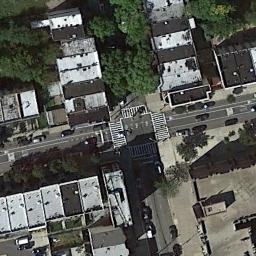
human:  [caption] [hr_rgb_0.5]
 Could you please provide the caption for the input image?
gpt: There are houses and trees near the crossroads .

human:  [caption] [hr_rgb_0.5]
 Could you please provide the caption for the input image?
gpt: There are several moving vehicles on the road at the intersection, With many buildings and some trees around the intersection .

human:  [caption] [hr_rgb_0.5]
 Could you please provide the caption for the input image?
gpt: An intersection with sparse traffic is between some neatly arranged houses .

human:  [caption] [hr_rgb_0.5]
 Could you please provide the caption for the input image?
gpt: There are many buildings of different shapes and sizes beside the intersection .

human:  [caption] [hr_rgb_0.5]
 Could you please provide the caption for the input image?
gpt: There are some white buildings and green trees beside the intersection .